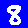
Digit: 8